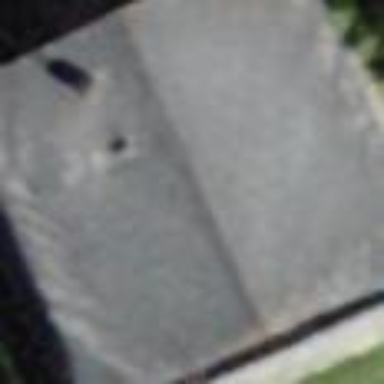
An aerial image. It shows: Part of building.